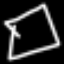
Label: square